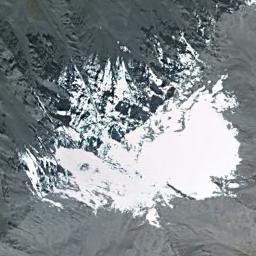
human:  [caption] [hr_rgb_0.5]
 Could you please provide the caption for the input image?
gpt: The snowberg is partly covered with snow and ice .

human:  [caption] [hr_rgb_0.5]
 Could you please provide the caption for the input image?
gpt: The snow berg is consist of bare land and white snow .

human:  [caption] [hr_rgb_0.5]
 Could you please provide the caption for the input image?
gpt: There is a lot of snow on the snowberg .

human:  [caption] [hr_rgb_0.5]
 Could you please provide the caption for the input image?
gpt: Only the peaks of the snow-capped mountains are covered with snow .

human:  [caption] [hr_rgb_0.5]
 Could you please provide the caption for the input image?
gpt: There are some snow and bare land on the snowberg .